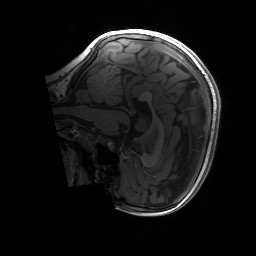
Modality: T1w
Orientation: sagittal
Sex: female
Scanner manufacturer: siemens
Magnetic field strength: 3 T
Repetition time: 1.9 s
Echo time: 0.00243 s